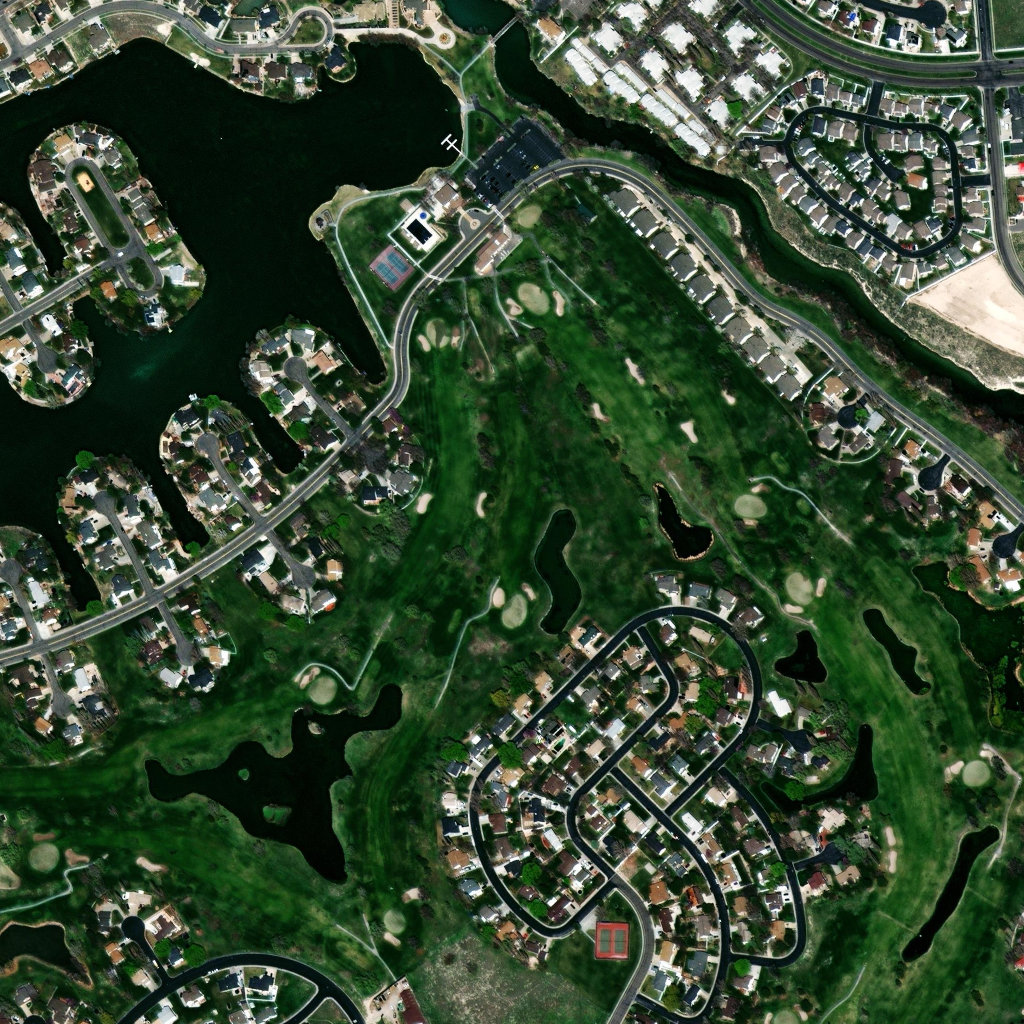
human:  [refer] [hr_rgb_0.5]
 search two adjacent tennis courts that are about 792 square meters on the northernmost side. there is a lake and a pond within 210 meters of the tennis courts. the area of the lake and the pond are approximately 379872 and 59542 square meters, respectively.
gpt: <box>[[36, 24, 40, 28, 0]]</box>